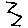
Label: zigzag